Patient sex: M
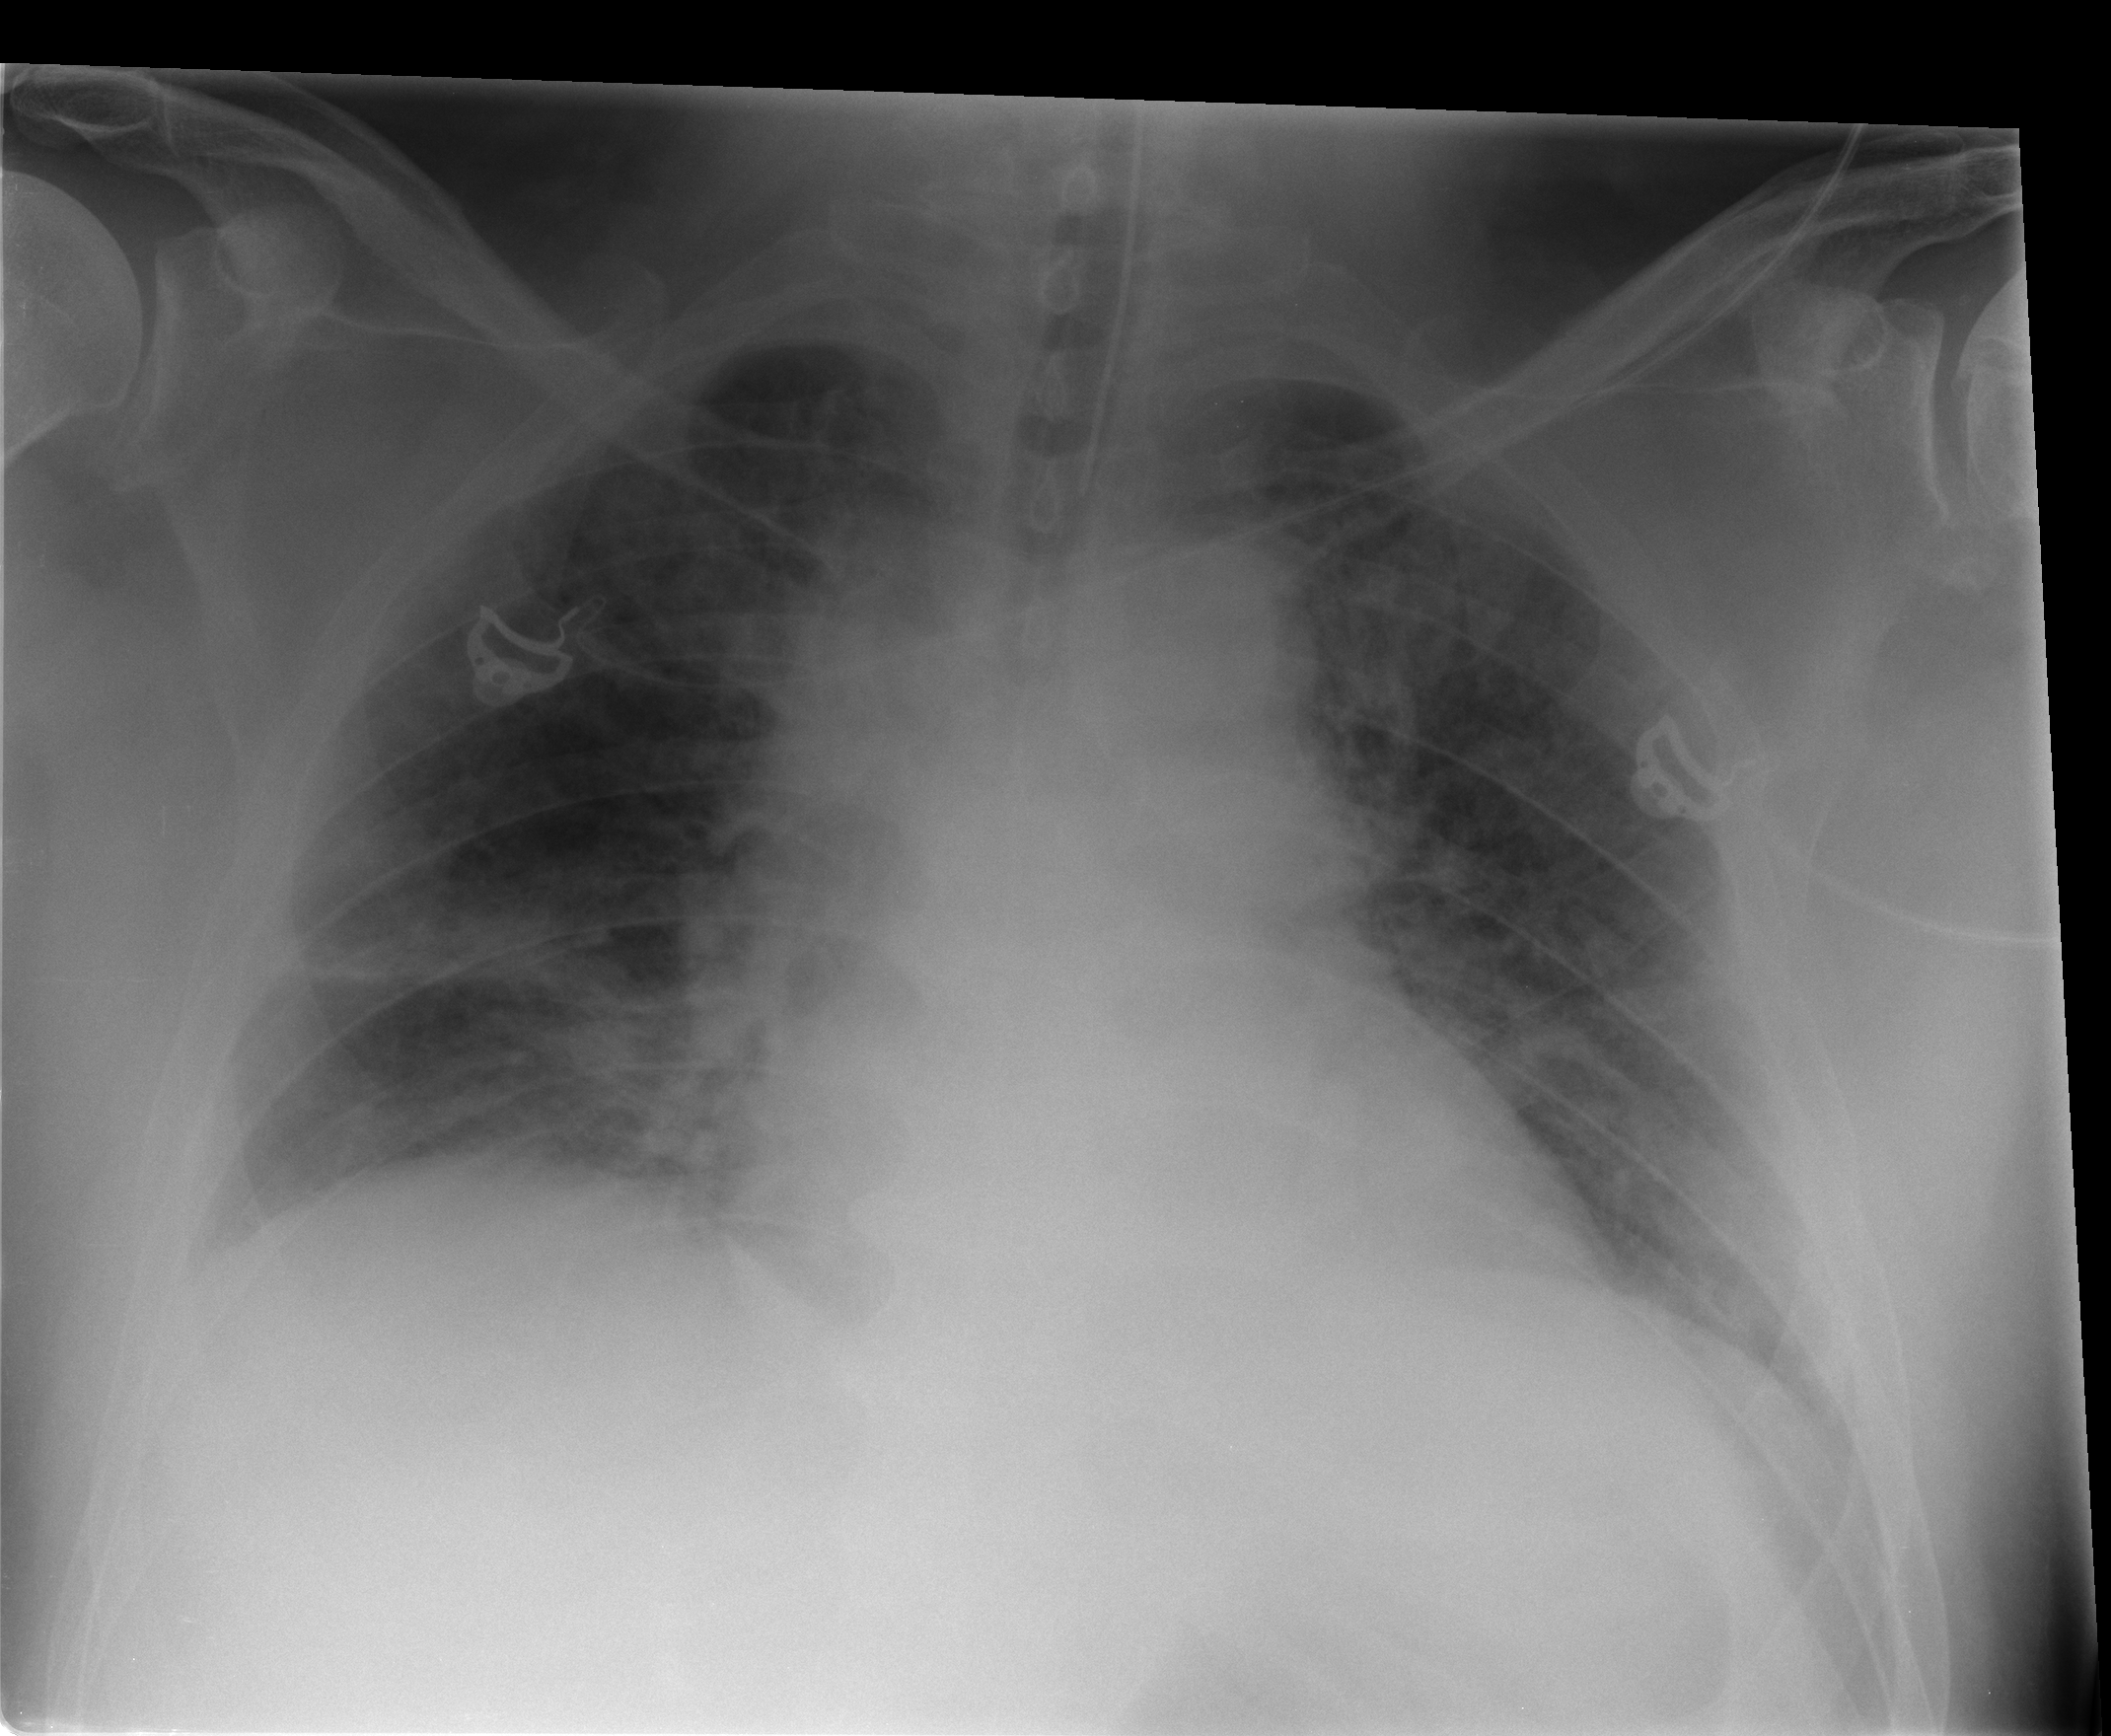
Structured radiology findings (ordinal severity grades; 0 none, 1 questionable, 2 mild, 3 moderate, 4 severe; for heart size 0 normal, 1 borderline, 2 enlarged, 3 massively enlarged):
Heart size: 1
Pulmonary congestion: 3
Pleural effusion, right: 0
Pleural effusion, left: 0
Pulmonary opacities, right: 2
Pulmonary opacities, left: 2
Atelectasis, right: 2
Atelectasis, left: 1